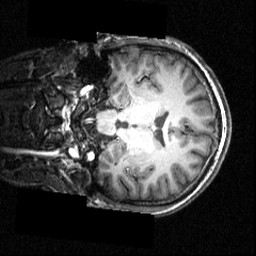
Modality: T1w
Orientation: coronal
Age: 21
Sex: male
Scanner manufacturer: siemens
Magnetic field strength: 3.951 T
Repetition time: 1.5 s
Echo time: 0.00335 s